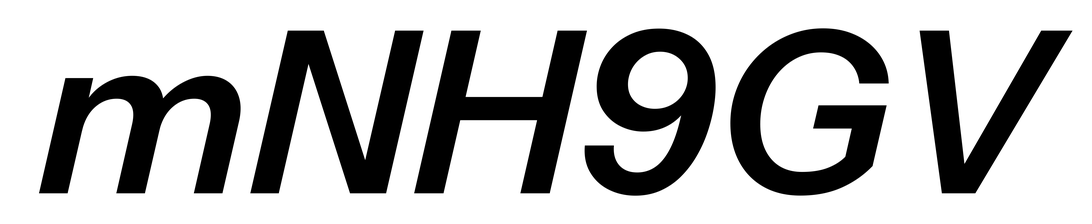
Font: InstrumentSans-Italic_SemiBold_Italic